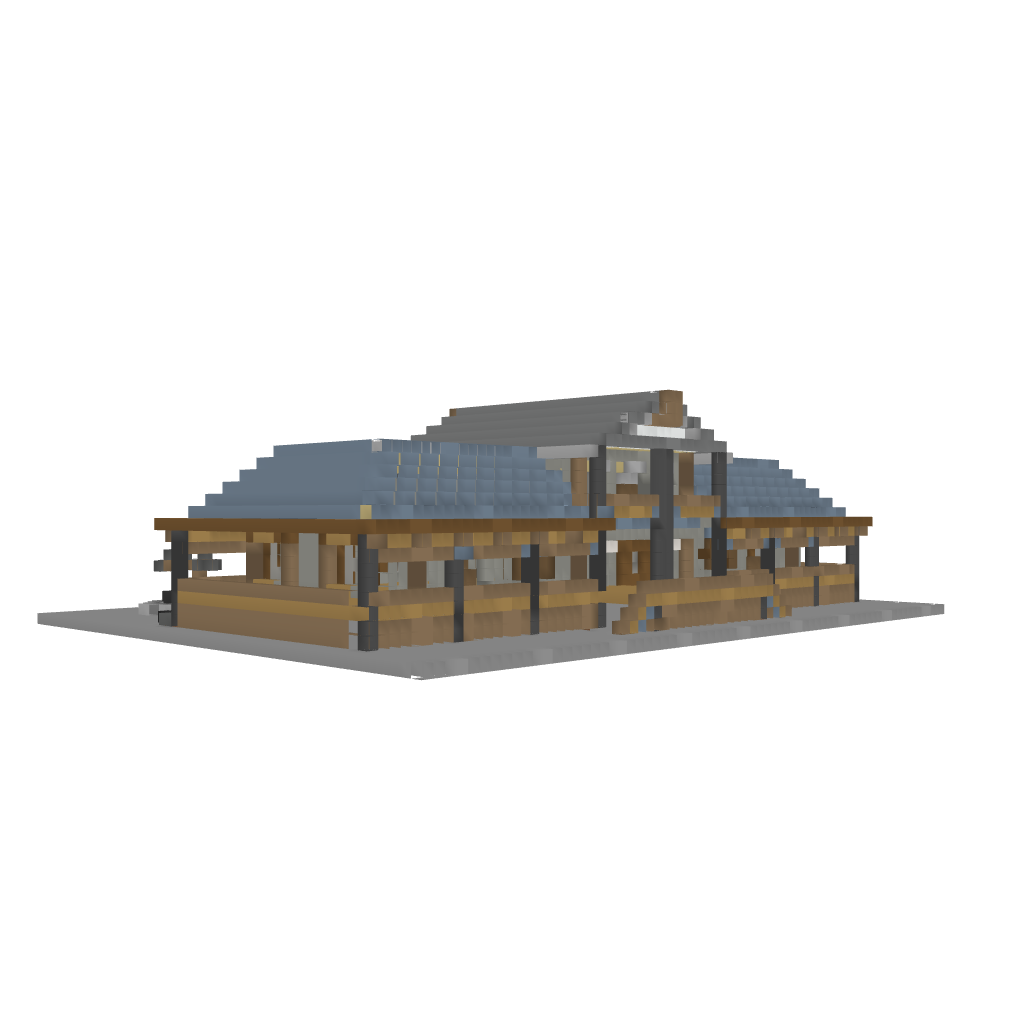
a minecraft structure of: Australian Queenslander House